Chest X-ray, PA view. Patient: 46 years old, sex M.
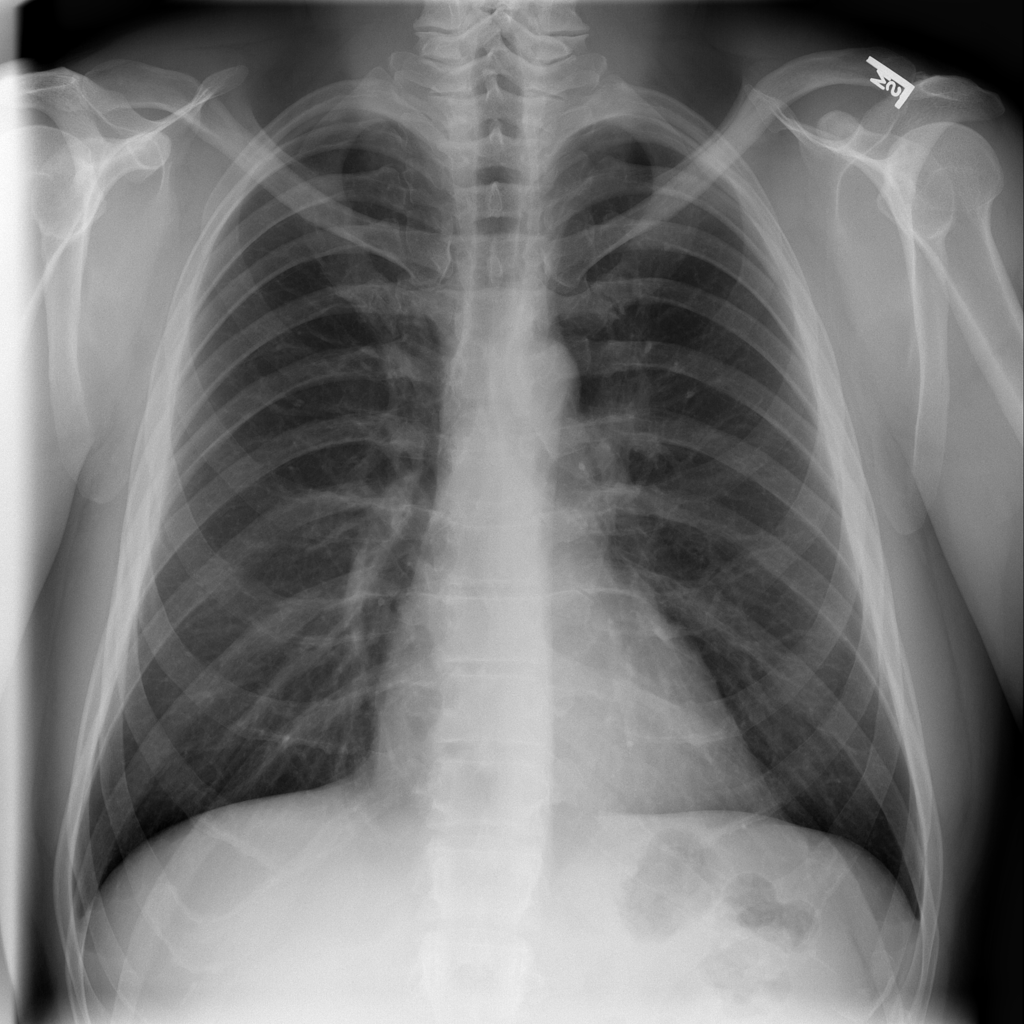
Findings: No Finding